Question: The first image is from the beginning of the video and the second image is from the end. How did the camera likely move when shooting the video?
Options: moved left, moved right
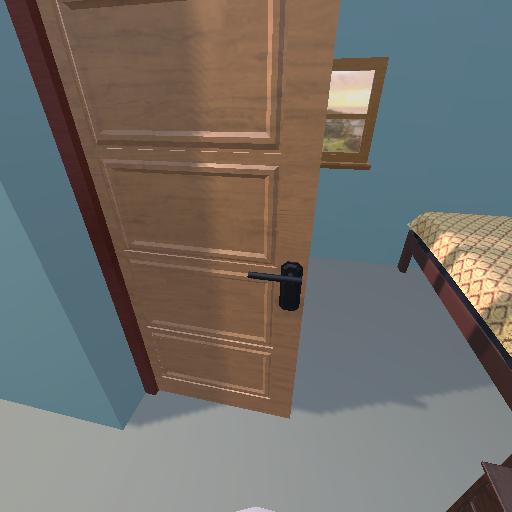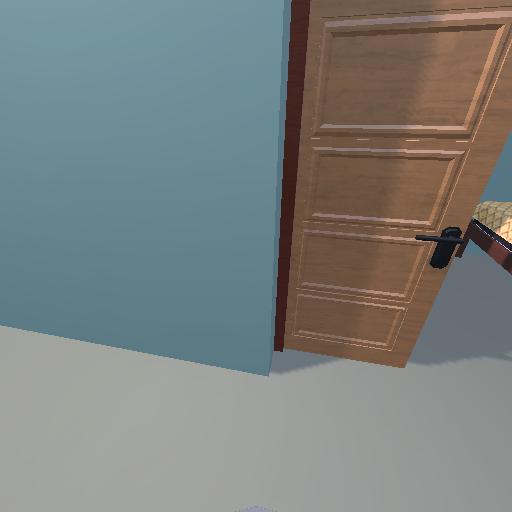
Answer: moved left